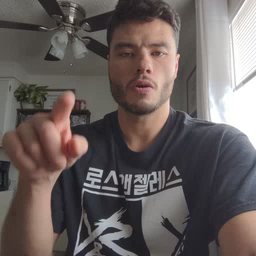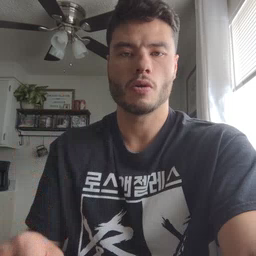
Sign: who